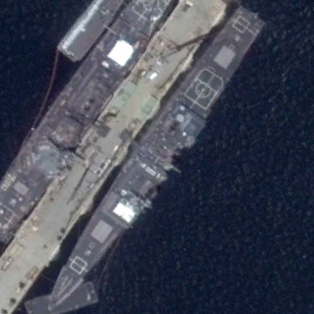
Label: cruiser